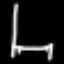
Label: chair